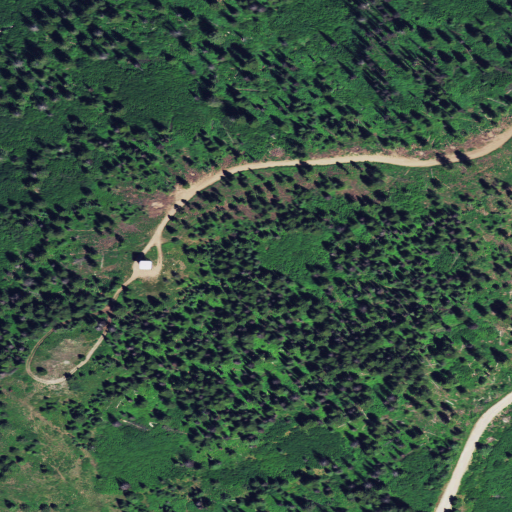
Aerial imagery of mountain in Idaho named Lookout Butte containing evergreen forest, shrub, grassland, and open development